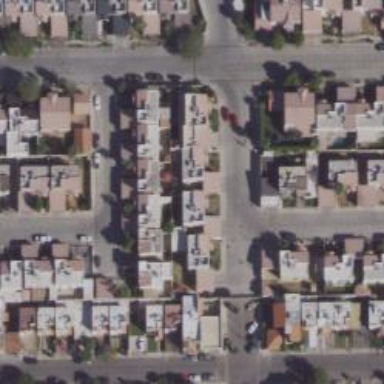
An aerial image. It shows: Residential street.